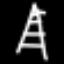
Label: The Eiffel Tower